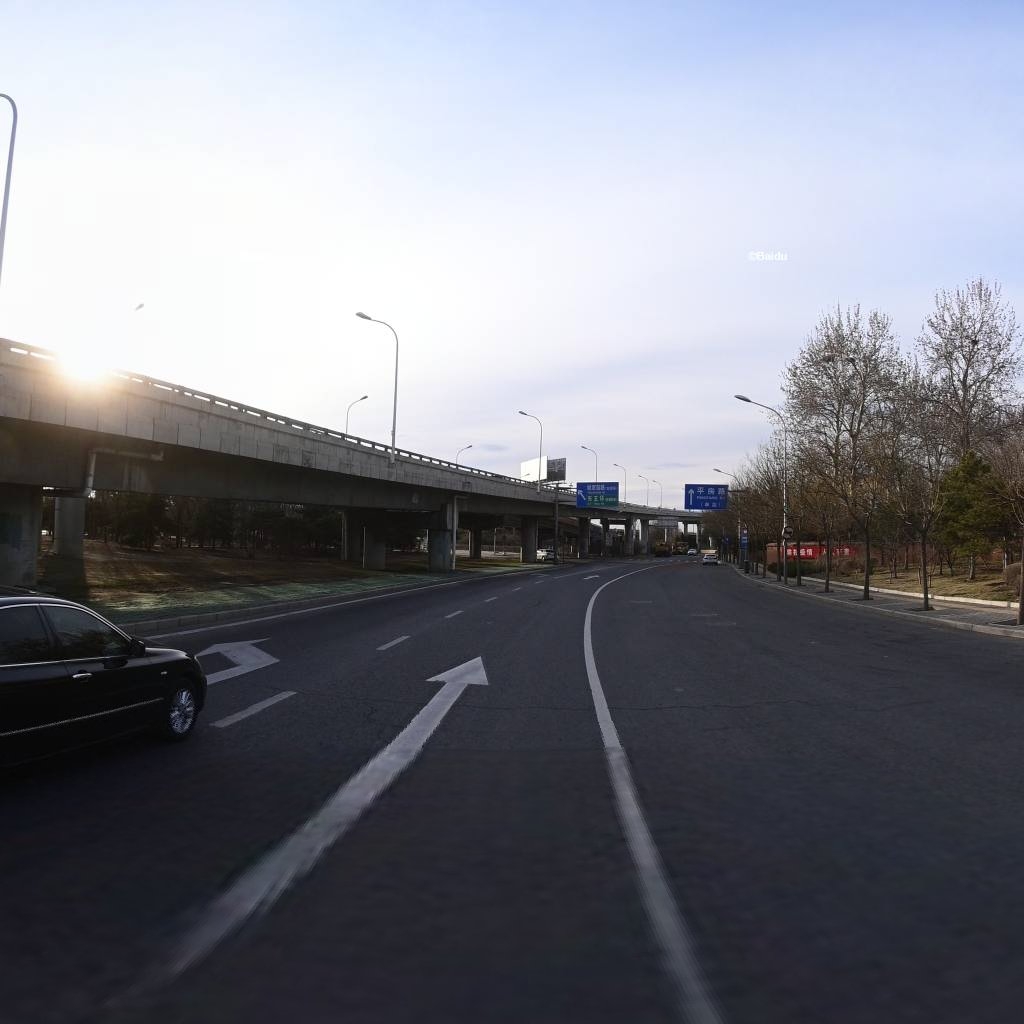
Region: Chaoyang
Road damage annotations: transverse crack